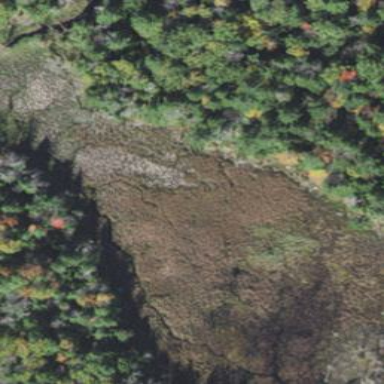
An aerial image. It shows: Wetland area.